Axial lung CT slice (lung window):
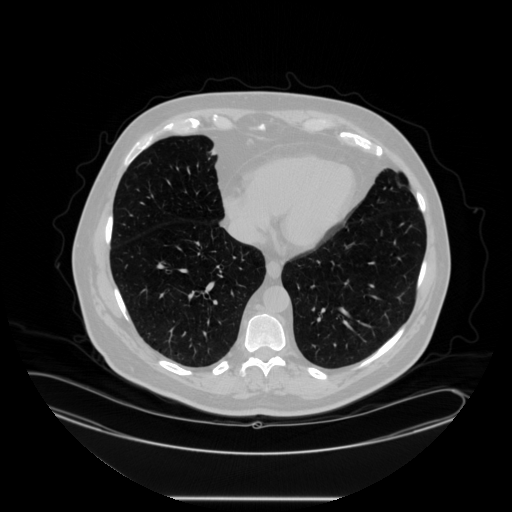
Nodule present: no